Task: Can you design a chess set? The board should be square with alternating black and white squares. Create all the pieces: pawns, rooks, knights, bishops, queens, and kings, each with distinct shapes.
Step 5478:
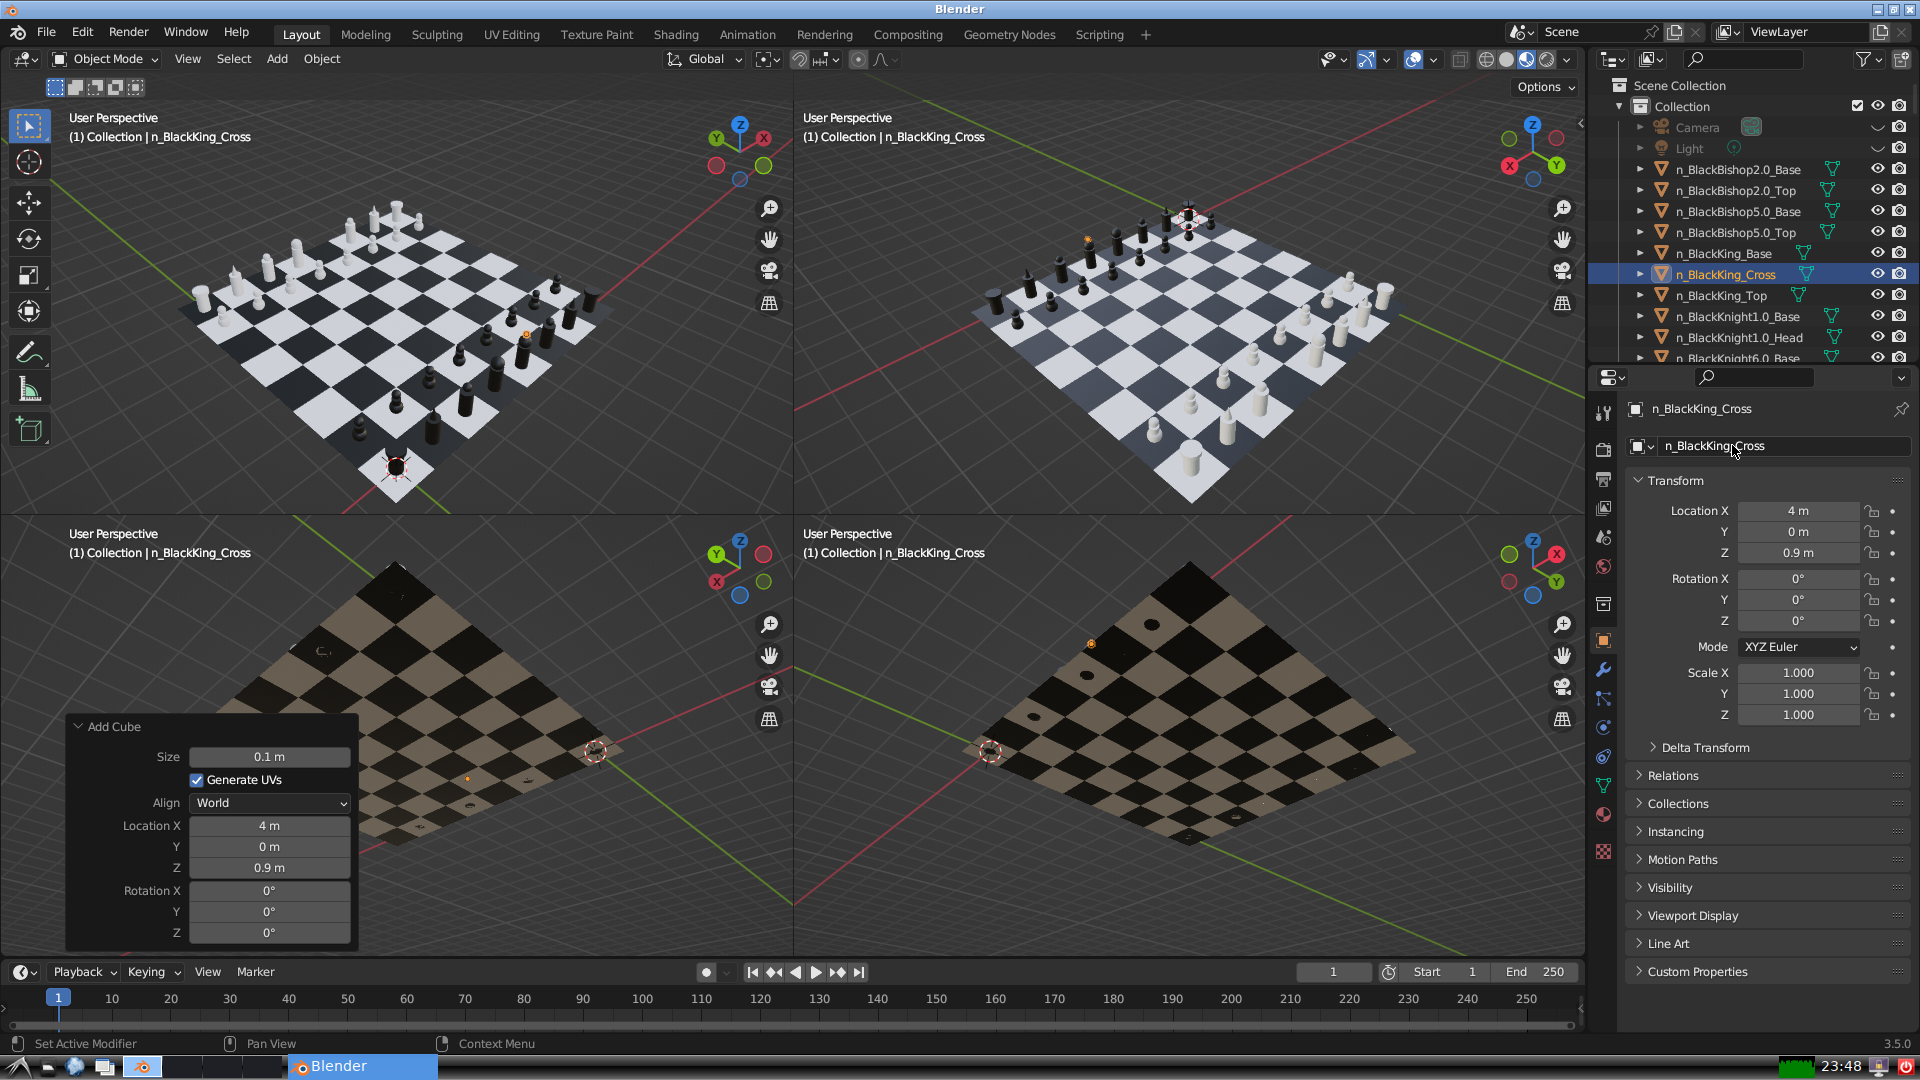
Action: {"mouse_move": [1603, 815]}